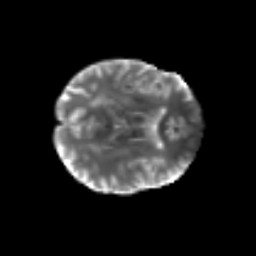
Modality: T2w
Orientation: axial
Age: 75
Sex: male
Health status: ill
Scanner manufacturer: siemens
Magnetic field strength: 3 T
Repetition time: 8.7 s
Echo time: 0.11 s